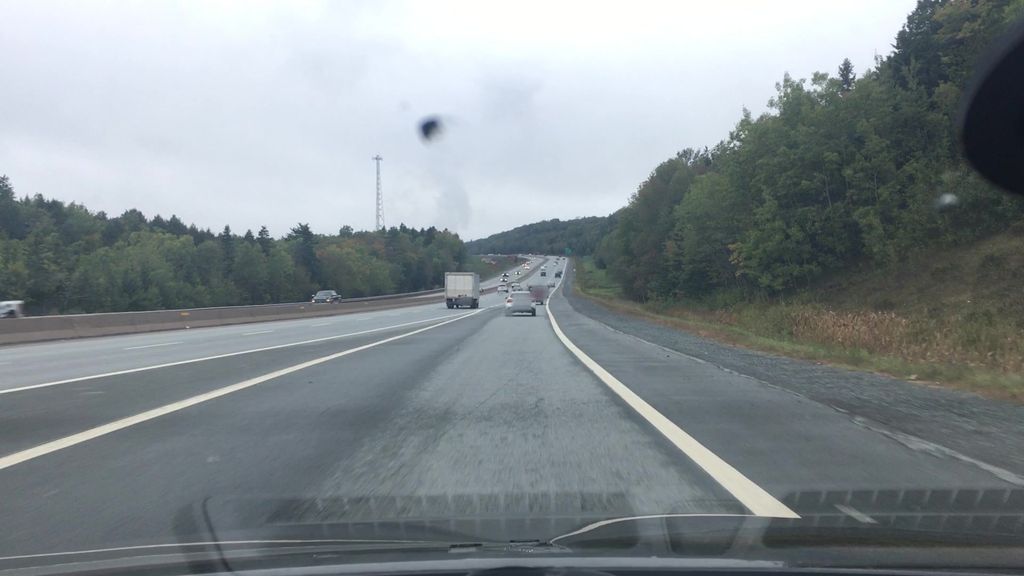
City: halifax